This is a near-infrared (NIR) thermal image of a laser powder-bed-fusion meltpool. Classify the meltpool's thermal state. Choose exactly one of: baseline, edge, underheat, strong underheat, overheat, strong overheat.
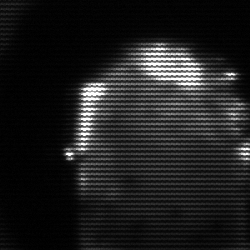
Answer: baseline